Field crop: tomato
Growth stage: 1
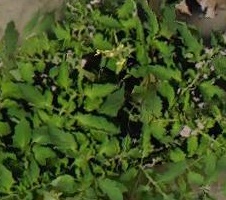
Species: tomato